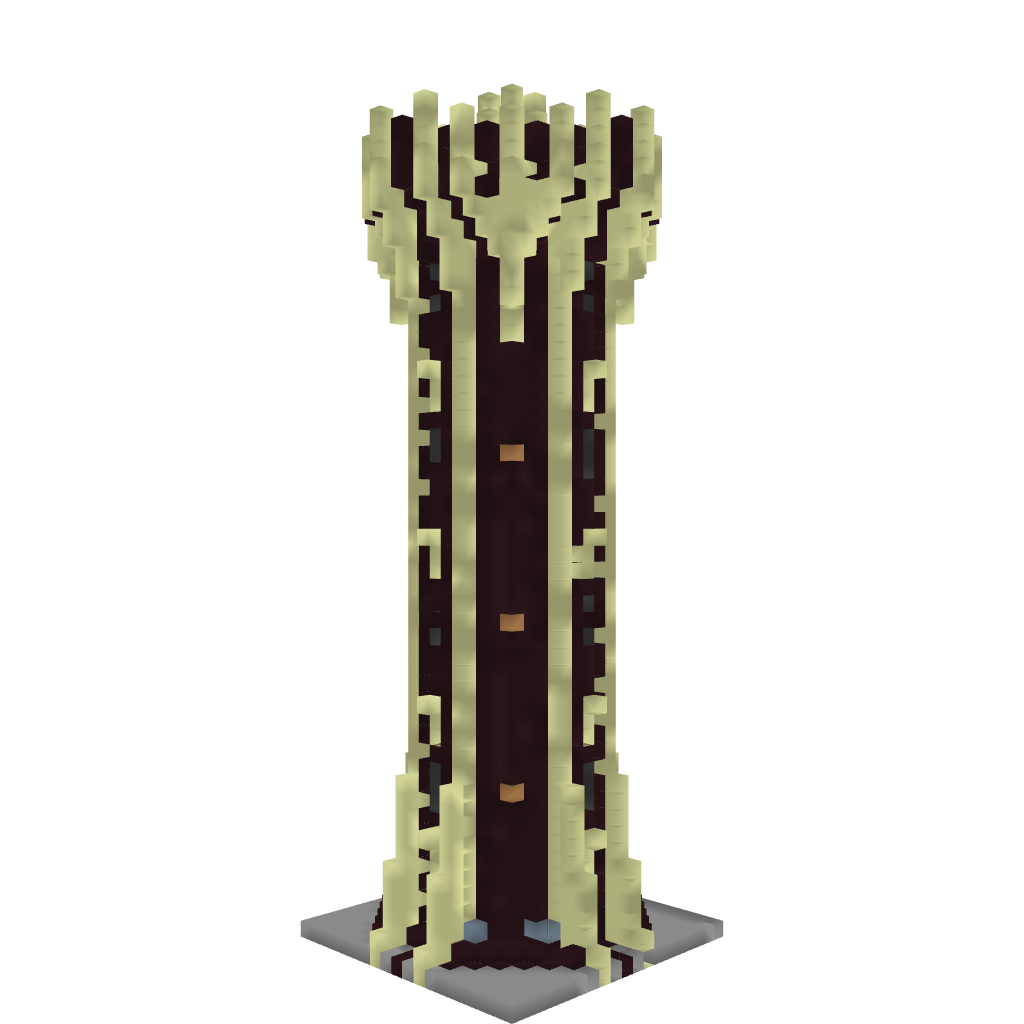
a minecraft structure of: My first tower